Question: I have a font that I'm trying to use for a website demo. Below are the font file name & extension.

It looks like the fonts have no extension and then in the folder contains the suitcase ( Interstate.scr )
Is there a way to convert this font to webfont, or atleast a ttf?
I only need regular, light, bold, and black weights.
Thanks :)
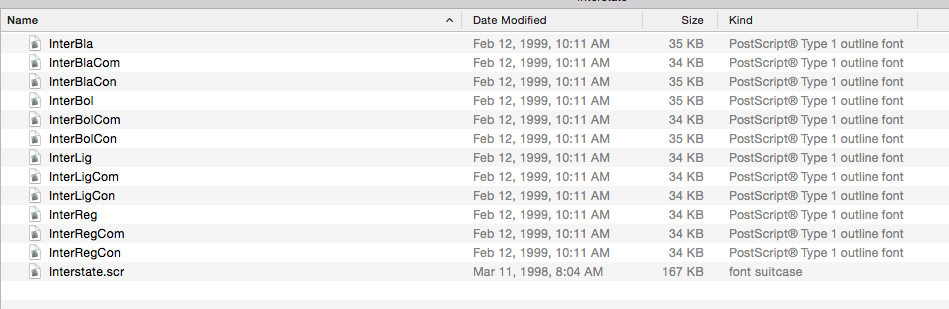
Answer: Try using <URL>